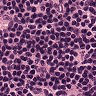
Metastatic tissue present: no